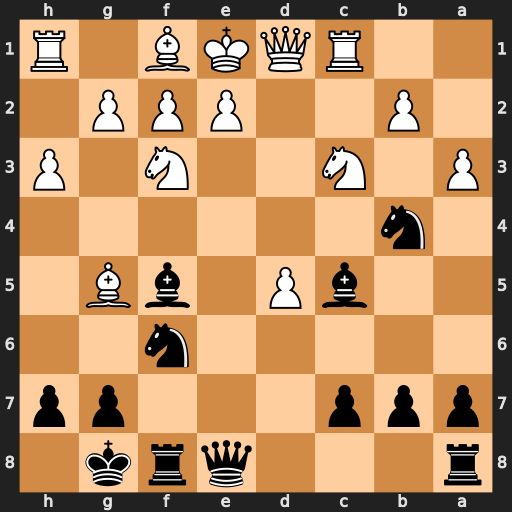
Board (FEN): r3qrk1/ppp3pp/5n2/2bP1bB1/1n6/P1N2N1P/1P2PPP1/2RQKB1R
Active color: b
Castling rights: K
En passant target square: -
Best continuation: Nd3+ Qxd3 Bxd3